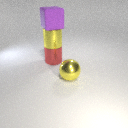
large red metal cylinder behind large yellow metal sphere